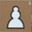
Piece: wP